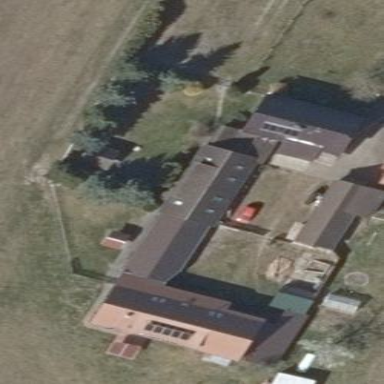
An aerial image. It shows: Hotel building with gabled roof.